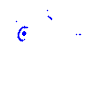
Particle: pion